Question: I want that particular stock ,That last two record of avg price is < currentprice in order by Scrip_Id,Date.
My sql table structure is below

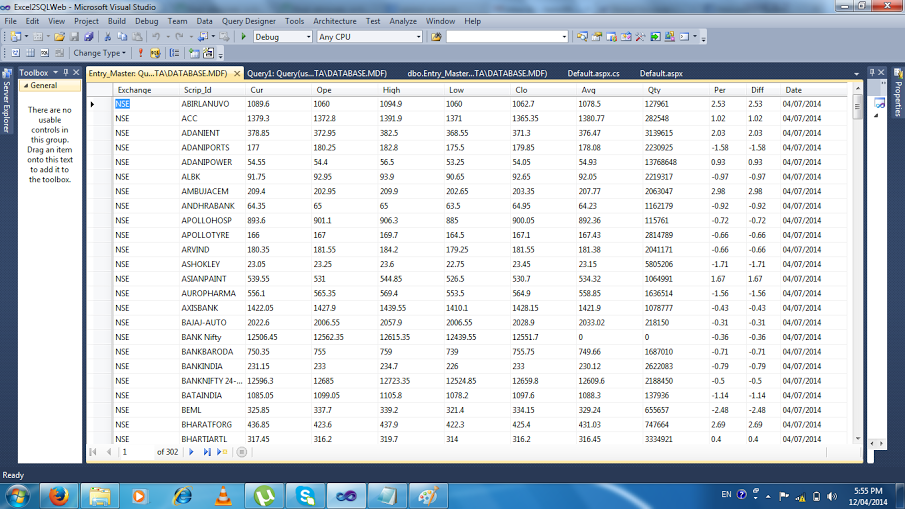
Answer: This should bring back any stocks which, on the last 2 records (based on date, I assume there is one row per scrip_id and date), had an average price less than the current price (on each row).
'''
select e.exchange, e.scrip_id
from entry_master e
where e.date >=
(select max(y.date)
from entry_master y
where y.scrip_id = e.scrip_id
and y.date < (select max(x.date)
from entry_master x
where x.scrip_id = e.scrip_id))
and e.avg < e.currentprice
group by e.exchange, e.scrip_id
having count(*) > 1
'''
If you need more than just the name of each applicable stock and you want all of their details from the table, you can use the below:
'''
with sub as
(select e.scrip_id, min(e.date) as min_date, max(e.date) as max_date
from entry_master e
where e.date >=
(select max(y.date)
from entry_master y
where y.scrip_id = e.scrip_id
and y.date < (select max(x.date)
from entry_master x
where x.scrip_id = e.scrip_id))
and e.avg < e.currentprice
group by e.scrip_id
having count(*) > 1)
select e.*
from entry_master e
join sub s
on e.scrip_id = s.scrip_id
and (e.date = s.min_date or e.date = s.max_date)
order by e.scrip_id, e.date
'''